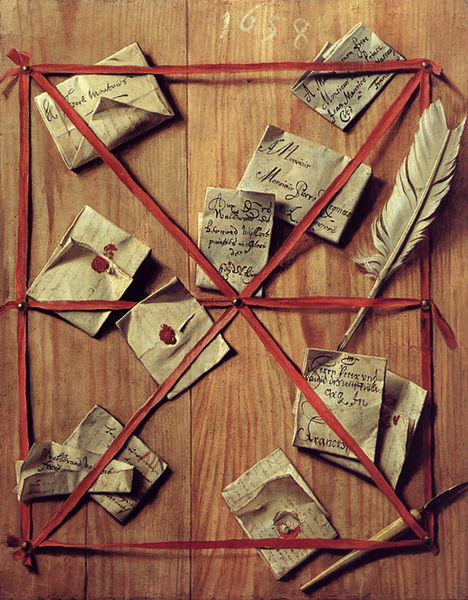
Titel: Brett mit Schreibutensilien
Künstler: Wallerant Vaillant
Institution: Dresden, Staatliche Kunstsammlungen
Schlagwörter: feder, weiß, holz, tisch, rot, band, barock, messer, holland, schnur, schnüre, verbindung, blatt, stilleben, stillleben, schrift, linien, faden, bretter, nagel, nägel, rechteck, stern, text, kreise, stempel, pinsel, wachs, maserung, seiten, brief, briefe, diagonale, siegel, bänder, sechs, quadrat, installation, notiz, bretterwand, brieföffner, pinnwand, 17. jahrhundert, pinwand, 1658, tompedeeul, sechsstern, cuvert, trompe-lóiel, feder briefe papier